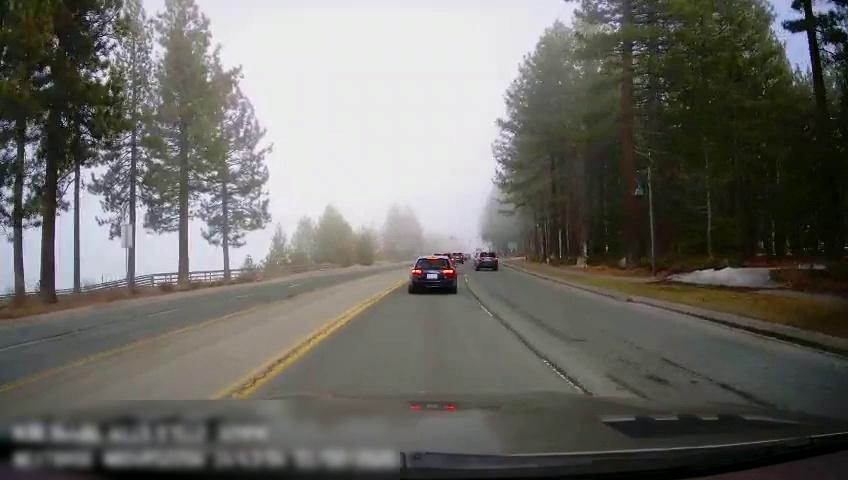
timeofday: Day
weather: Sunny
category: Drivable Space
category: Vehicles | Car
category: Vehicles | Car
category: Vehicles | SUV
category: Vehicles | Car
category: Lanes | Opposite Lane
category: Lanes | Current Lane
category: Lanes | Current Lane